Interaction volume radius: 5 \u00c5
Interaction volume height: 15 \u00c5
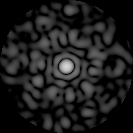
Disorder parameter: 0.7926